Chest X-ray. View position: PA
Patient age: 64
Patient sex: F
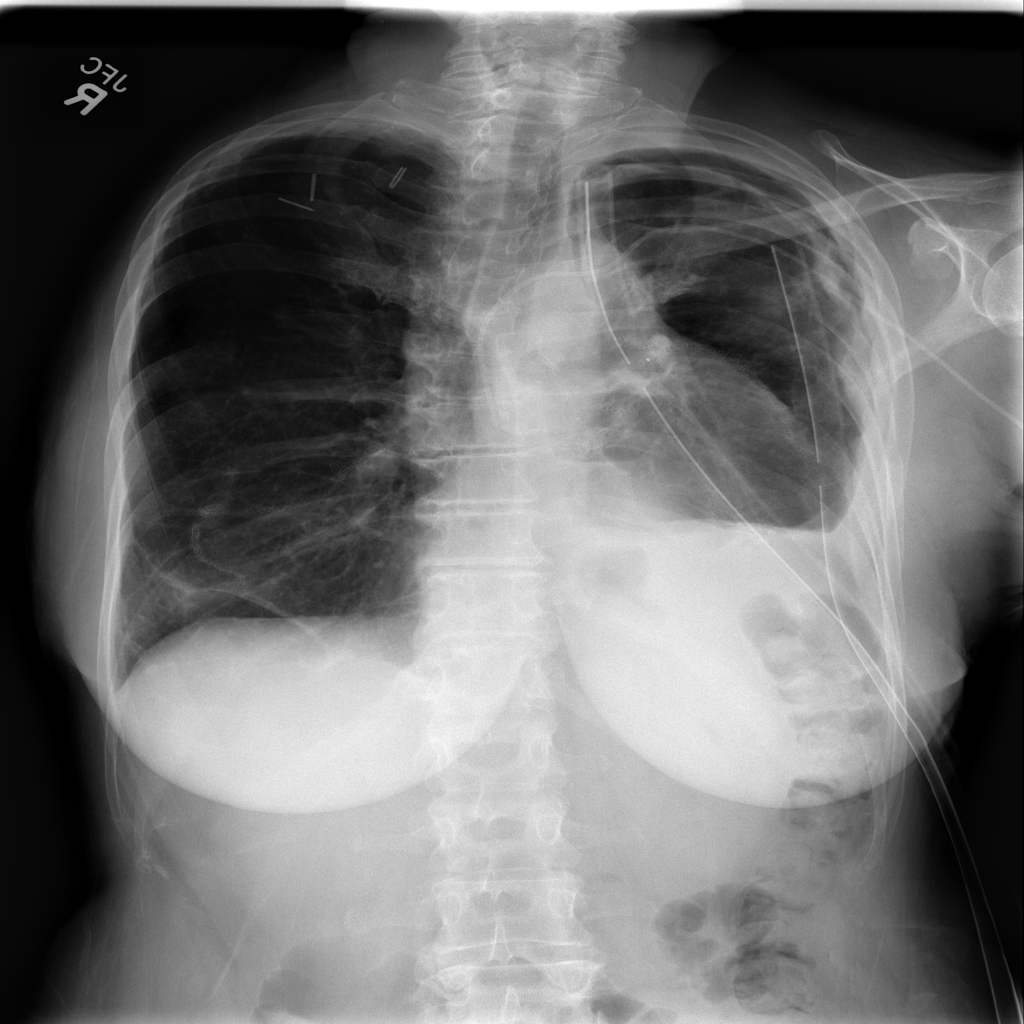
Finding: Pneumothorax